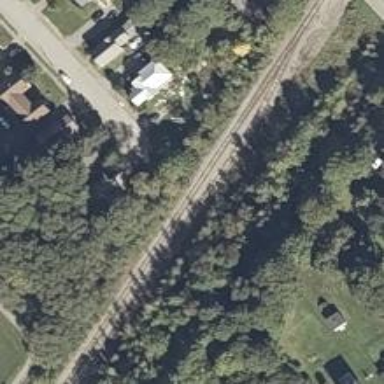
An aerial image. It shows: Abandoned railway.